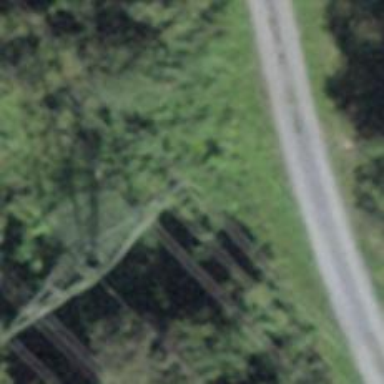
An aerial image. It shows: Power tower.